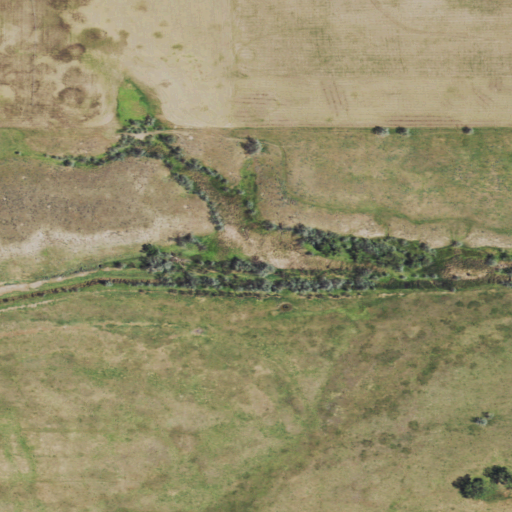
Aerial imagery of valley in Wyoming named Lone Tree Draw containing herbaceous wetlands, shrub, grassland, pasture, woody wetlands, and cultivated crops